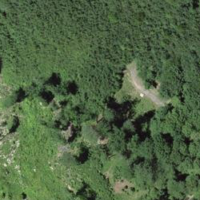
EUNIS habitat code: 41
Species observed at this site:
Tussilago farfara